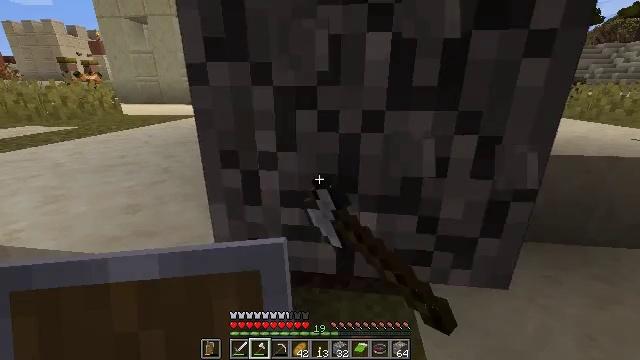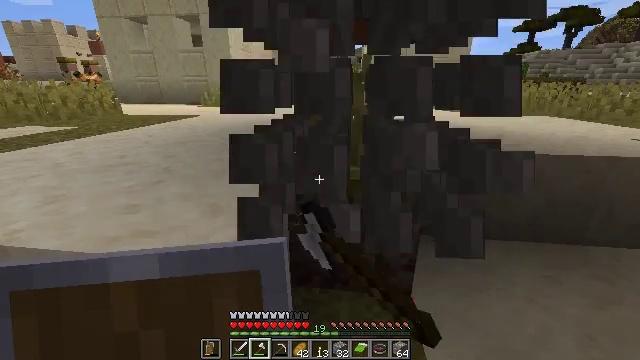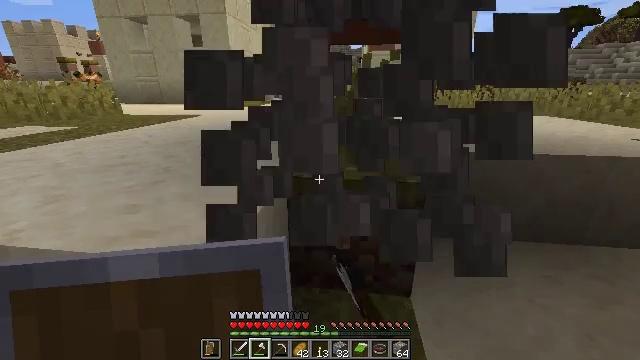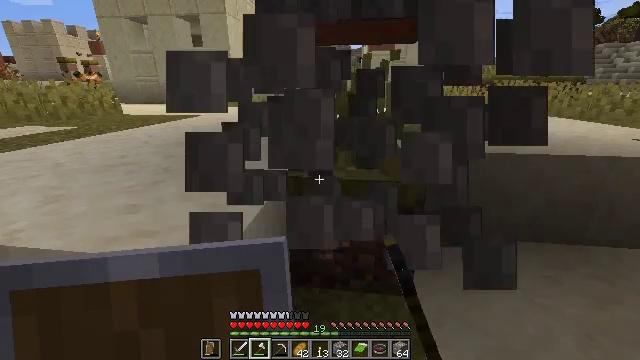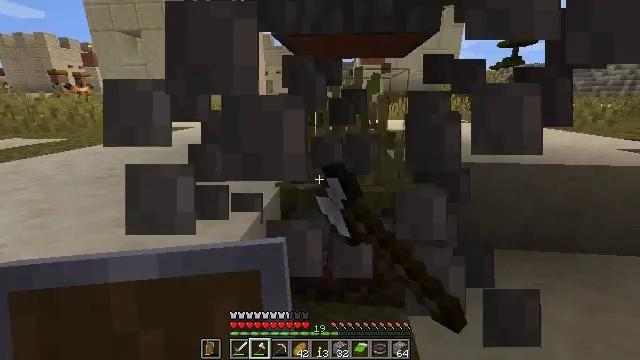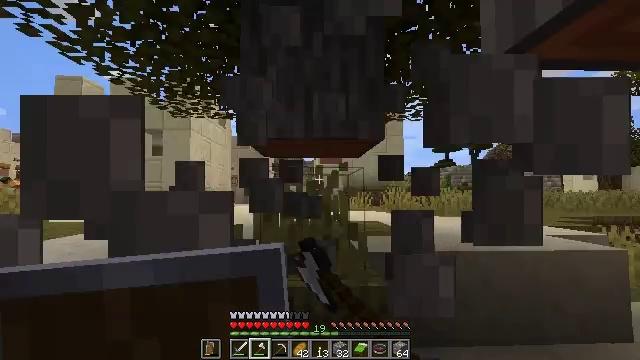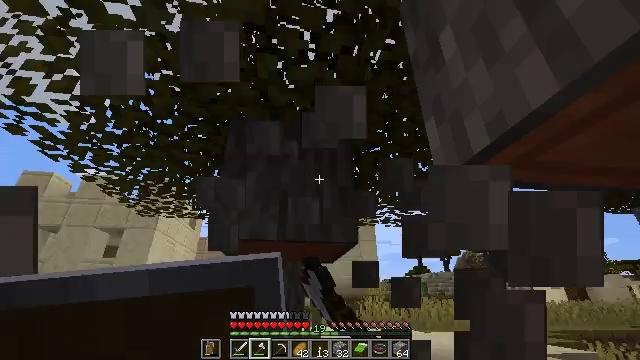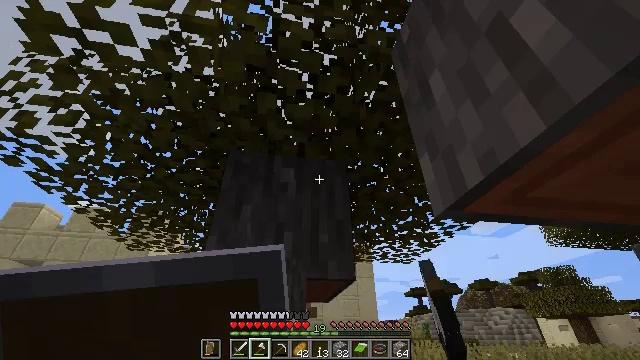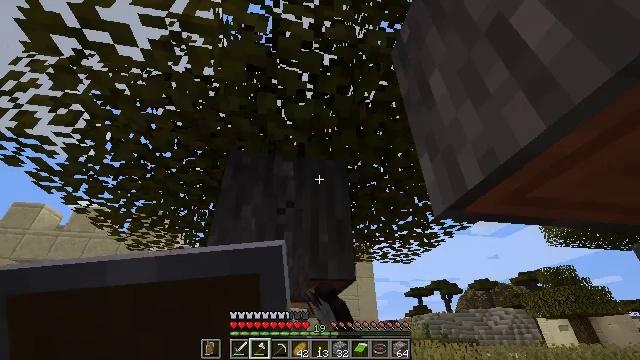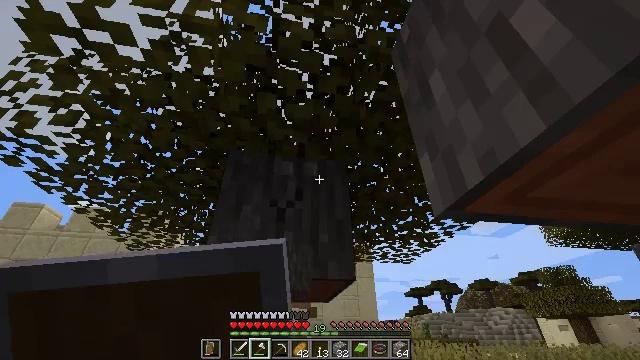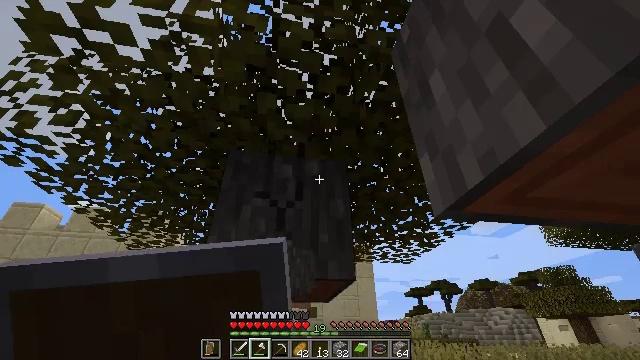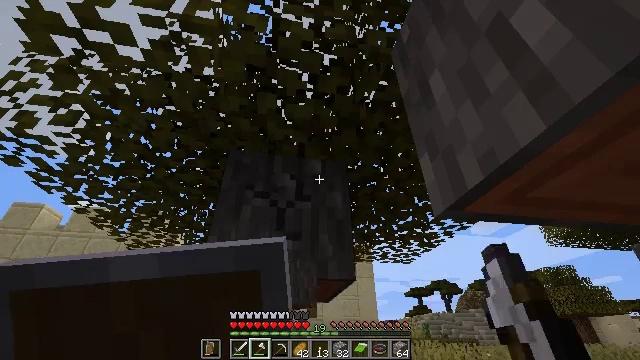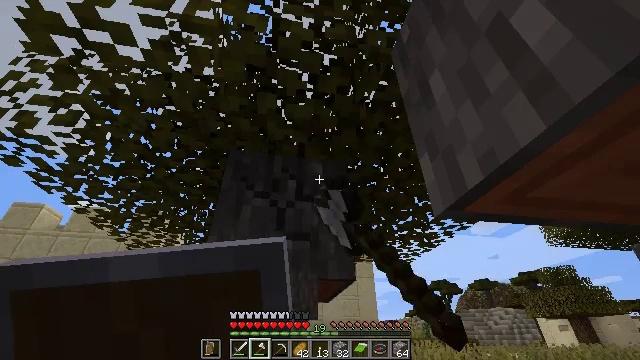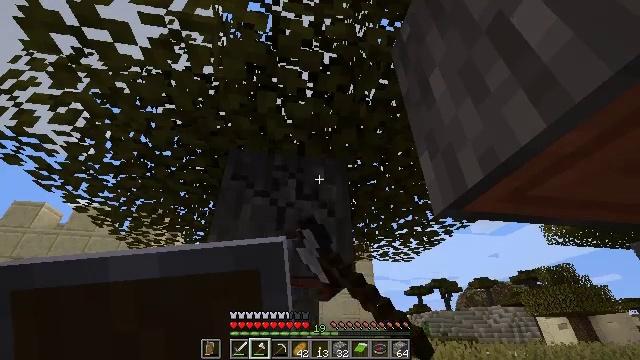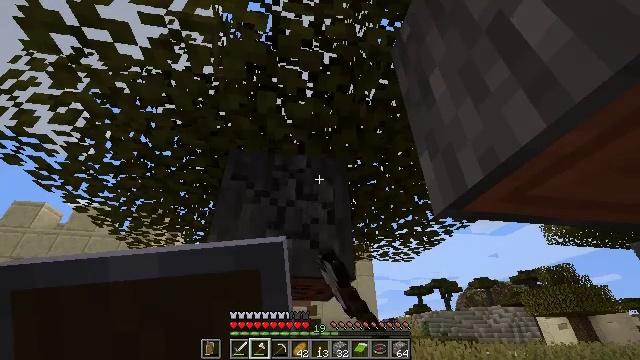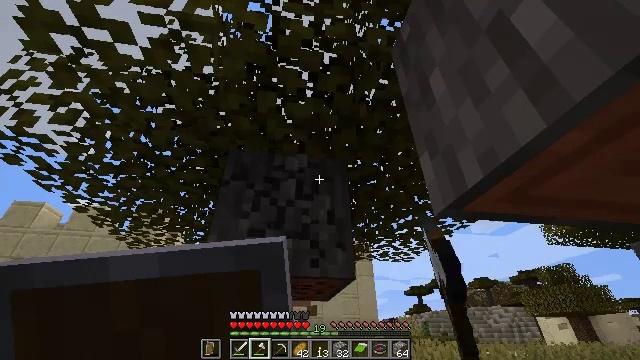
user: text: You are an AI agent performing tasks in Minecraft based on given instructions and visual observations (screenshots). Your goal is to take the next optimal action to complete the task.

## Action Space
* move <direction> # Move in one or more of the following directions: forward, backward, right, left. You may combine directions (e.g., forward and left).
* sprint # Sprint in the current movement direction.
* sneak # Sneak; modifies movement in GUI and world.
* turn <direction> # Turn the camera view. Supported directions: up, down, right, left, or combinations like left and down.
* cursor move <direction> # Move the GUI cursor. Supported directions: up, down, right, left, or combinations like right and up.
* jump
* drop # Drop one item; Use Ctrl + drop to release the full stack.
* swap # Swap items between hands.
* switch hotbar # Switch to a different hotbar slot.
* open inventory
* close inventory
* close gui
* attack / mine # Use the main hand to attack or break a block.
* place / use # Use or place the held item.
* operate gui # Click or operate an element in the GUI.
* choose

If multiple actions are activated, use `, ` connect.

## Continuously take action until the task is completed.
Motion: motion action
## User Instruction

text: Mine acacia log from the tree's trunk.
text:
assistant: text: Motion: attack / mine
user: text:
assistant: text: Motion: attack / mine
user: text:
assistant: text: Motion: attack / mine
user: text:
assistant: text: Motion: turn right and up, attack / mine
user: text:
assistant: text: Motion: turn right and up, attack / mine
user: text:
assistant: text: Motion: turn right and up, attack / mine
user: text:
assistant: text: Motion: turn up, attack / mine
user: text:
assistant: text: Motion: attack / mine
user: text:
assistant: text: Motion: attack / mine
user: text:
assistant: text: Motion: attack / mine
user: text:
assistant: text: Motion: attack / mine
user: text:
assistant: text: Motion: attack / mine
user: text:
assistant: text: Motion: attack / mine
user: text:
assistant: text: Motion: attack / mine
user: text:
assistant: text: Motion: attack / mine
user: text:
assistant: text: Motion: attack / mine
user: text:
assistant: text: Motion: attack / mine
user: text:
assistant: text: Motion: attack / mine
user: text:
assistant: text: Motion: attack / mine
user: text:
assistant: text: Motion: attack / mine
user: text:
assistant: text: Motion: move forward, attack / mine
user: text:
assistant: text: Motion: move forward, attack / mine
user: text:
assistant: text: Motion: move forward, turn right and up, attack / mine
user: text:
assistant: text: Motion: turn right and up, attack / mine
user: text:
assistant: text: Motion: turn right and up, attack / mine
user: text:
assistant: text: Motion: attack / mine
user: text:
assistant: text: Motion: attack / mine
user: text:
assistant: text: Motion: attack / mine
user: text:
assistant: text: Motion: attack / mine
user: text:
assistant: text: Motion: attack / mine